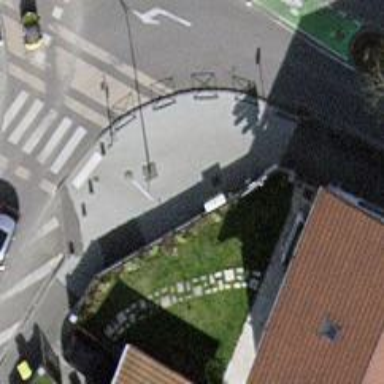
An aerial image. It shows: Beige street cabinet used for traffic control.